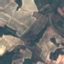
Land use / land cover: PermanentCrop